Field crop: tomato
Growth stage: 1
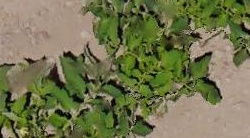
Species: tomato